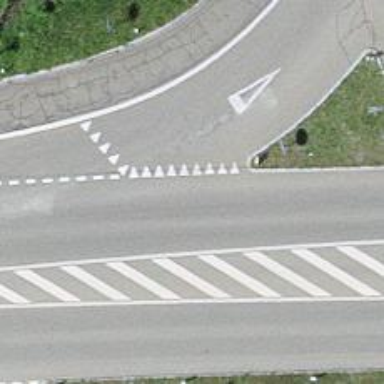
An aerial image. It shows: Road with "give way" sign.